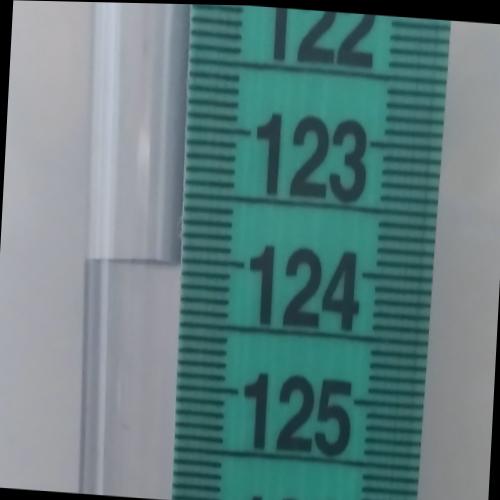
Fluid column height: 124.0 cm